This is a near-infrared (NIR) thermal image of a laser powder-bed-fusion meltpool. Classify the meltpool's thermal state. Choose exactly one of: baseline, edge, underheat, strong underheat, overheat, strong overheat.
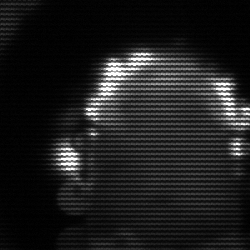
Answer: baseline